Question: I'm working on a broadcast e-mail template that would pull the latest three articles off our blog from an RSS feed and insert the relevant sections into the document.
I looked at the <URL> I've learned that it's not possible to use the 'File' object to source an online XML file.
The alternative (without resorting to an external script, one of which didn't work for me anyways), it seems, is to use the 'Socket' object. So I went back to the documentation and copied/pasted this code verbatim from there:
'''
reply = "";
conn = new Socket;
// access Adobe's home page
if (conn.open ("www.adobe.com:80")) {
// send a HTTP GET request
conn.write ("GET /index.html HTTP/1.0
");
// and read the server's reply
reply = conn.read(999999);
conn.close();
}
'''
When I ran it, I received this descriptive error message:

A search for "89858 javascript error" yielded nothing useful.
So I'm stuck. Either Adobe's code sample has an error, or, more likely, there's something wrong on my end. If I had to guess, I'd guess that it's some kind of proxy problem, but I don't know for sure and don't know how to find out.
Can anyone help? The principles of the 'Socket' object make sense to me, but if I can't get even the sample to work, I don't really have anywhere to go with this.
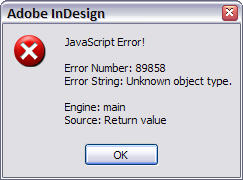
Answer: The error above occurs when you return certain objects (XML, Socket) from a function call, but the return values does not get assigned anywhere.
'''
function test() {
var xml = new XML('<test />');
return xml;
}
test();
'''
The above will cause an error. To get around it you have to assign the return value somewhere.
'''
var result = test();
'''
---
Try to put all collect all function calls result. I am not sure which one causes the error.
'''
var reply = "";
var conn = new Socket;
// access Adobe's home page
if (conn.open ("www.adobe.com:80")) {
// send a HTTP GET request
var result = conn.write ("GET /index.html HTTP/1.0
");
// and read the server's reply
reply = conn.read(999999);
var close = conn.close();
}
'''